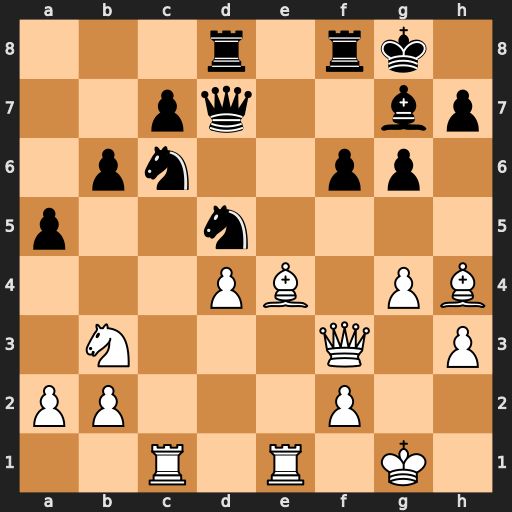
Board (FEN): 3r1rk1/2pq2bp/1pn2pp1/p2n4/3PB1PB/1N3Q1P/PP3P2/2R1R1K1
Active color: w
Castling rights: -
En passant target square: -
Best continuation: Bxd5+ Qxd5 Qxd5+ Rxd5 Rxc6